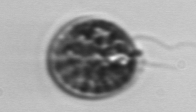
Label: Prorocentrum